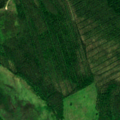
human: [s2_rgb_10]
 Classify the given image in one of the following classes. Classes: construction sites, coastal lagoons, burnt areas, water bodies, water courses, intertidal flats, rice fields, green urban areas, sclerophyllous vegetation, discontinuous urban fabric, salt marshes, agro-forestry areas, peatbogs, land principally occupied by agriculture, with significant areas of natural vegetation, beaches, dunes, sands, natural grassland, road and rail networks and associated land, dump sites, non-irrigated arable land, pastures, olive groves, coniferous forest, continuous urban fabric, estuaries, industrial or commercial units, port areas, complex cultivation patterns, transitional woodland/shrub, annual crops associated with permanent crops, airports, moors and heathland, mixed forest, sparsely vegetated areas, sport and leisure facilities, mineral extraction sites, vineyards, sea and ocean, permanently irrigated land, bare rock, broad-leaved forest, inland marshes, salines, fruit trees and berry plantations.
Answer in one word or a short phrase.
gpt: coniferous forest, mixed forest, transitional woodland/shrub